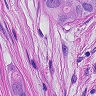
Metastatic tissue present: yes